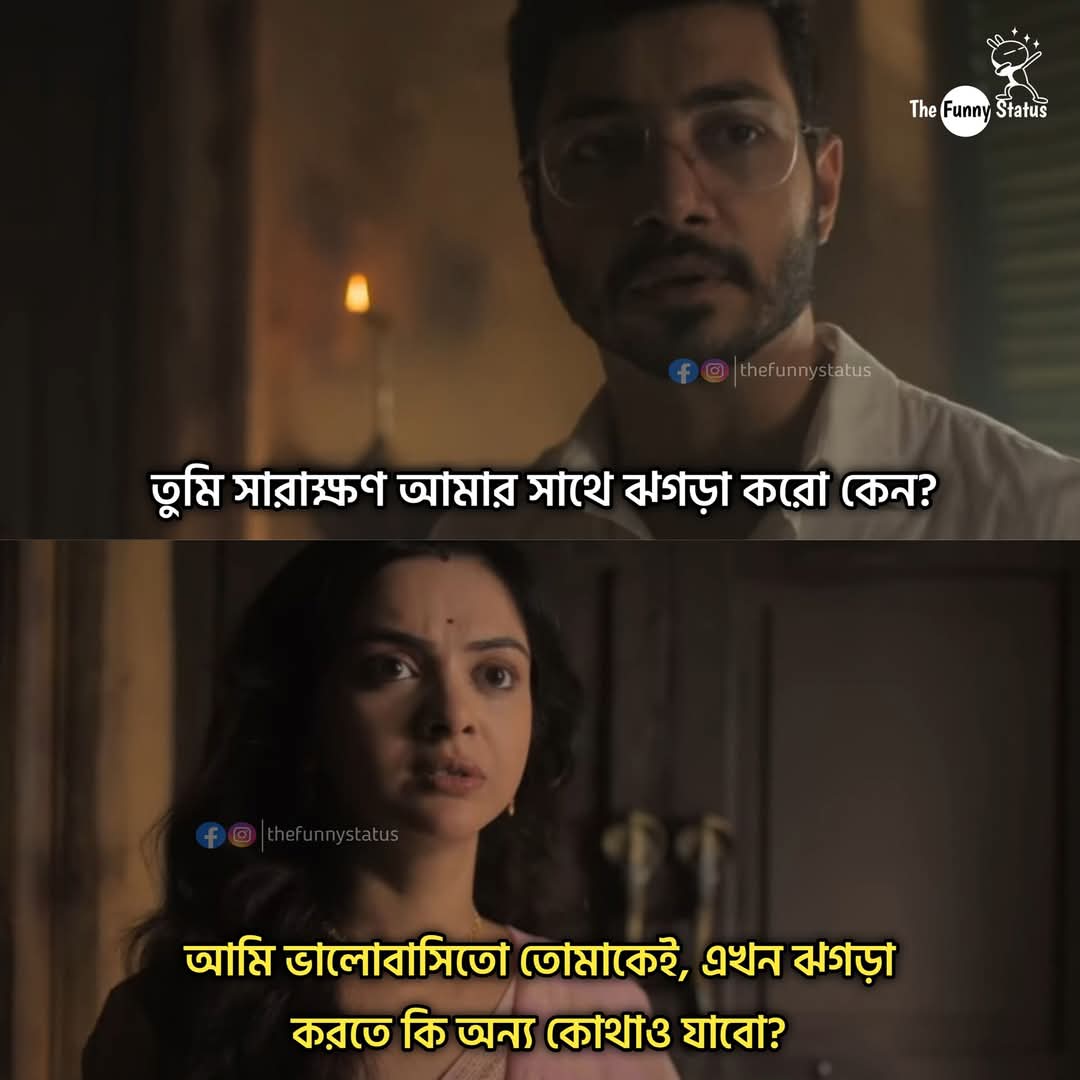
Text: তুমি সারাক্ষণ আমার সাথে ঝগড়া করো কেন?
আমি ভালোবাসিতো তোমাকেই, এখন ঝগড়া করতে কি অন্য কোথাও যাবো?
Label: Non Hate